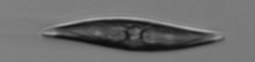
Label: Pleurosigma